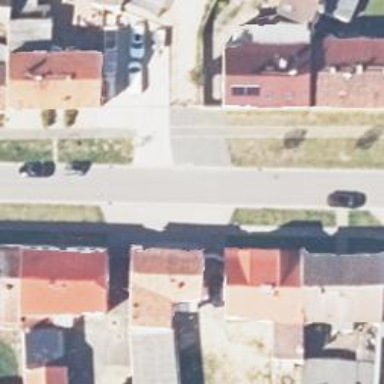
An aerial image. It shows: Residential road with asphalt surface.